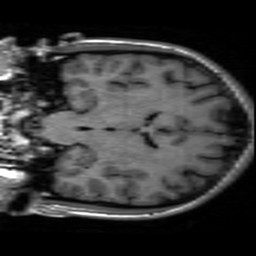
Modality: inplaneT1
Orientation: coronal
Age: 18
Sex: male
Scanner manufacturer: ge
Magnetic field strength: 3 T
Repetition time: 2.499 s
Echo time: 0.02513 s